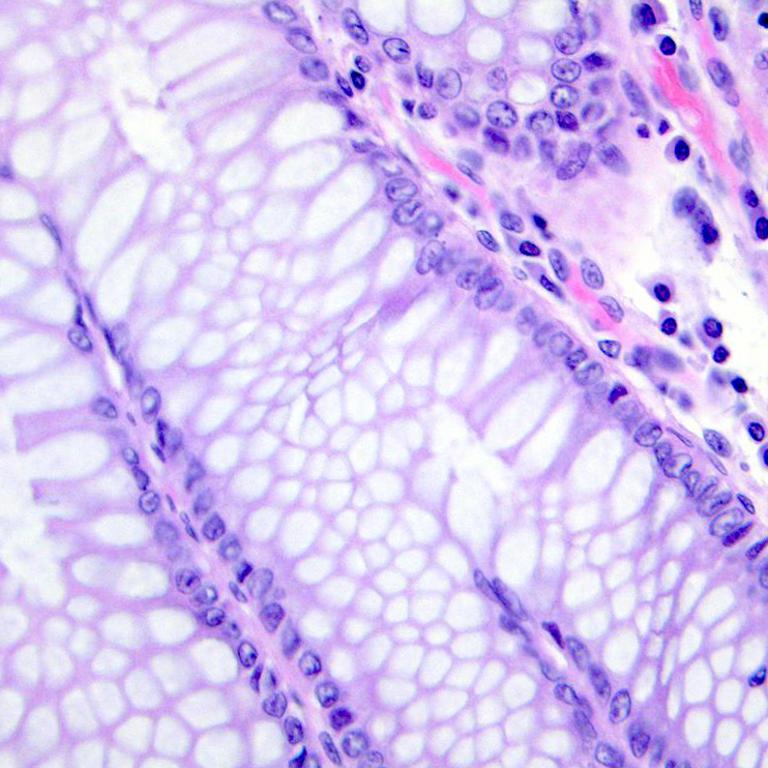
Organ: colon
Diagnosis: benign